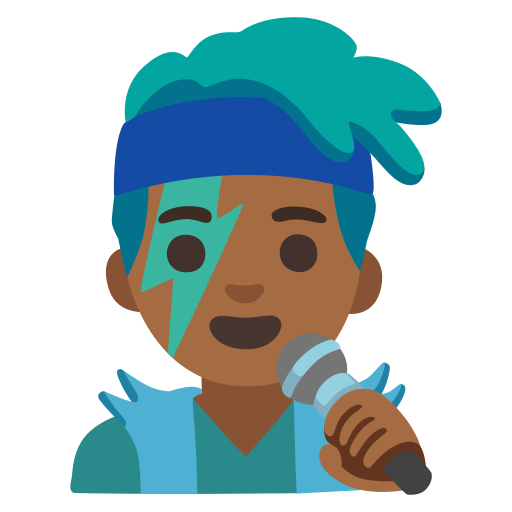
Emoji: 👨🏾‍🎤